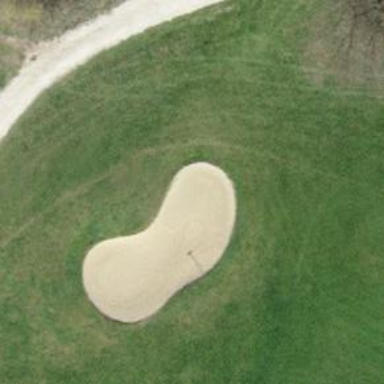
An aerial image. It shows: Sand bunker on golf course.